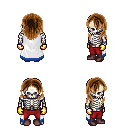
a pixel art fantasy rpg character, male body template, skeleton, white trimmed cape, red pants, brown long hairstyle, gold gloves, maroon shoes, four views (front, back, left, right), 2x2 character sprite sheet, small pixel art, hard edges, no anti-aliasing